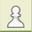
Piece: wP